Question: Is there a simple way for getting the index of a list item which is in a specific offset from the top?
For example, get the index of an item which appears 150 pixels from the top.

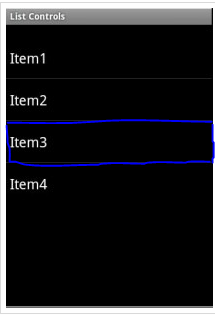
Answer: Since your goal is to find which list item is in the center of the screen, you could try something like the following:
(Make a custom class that extends ListView, such as MyListView.java)
'''
public class MyListView extends ListView implements OnScrollListener {
public MyListView(Context context, AttributeSet attrs) {
super(context, attrs);
setOnScrollListener(this);
}
@Override
public void onScrollStateChanged(AbsListView view, int scrollState) {
// Center the child currently closest to the center of the ListView when
// the ListView stops scrolling.
if (scrollState == OnScrollListener.SCROLL_STATE_IDLE) {
int listViewCenterX = getWidth() / 2;
int listViewCenterY = getHeight() / 2;
Rect rect = new Rect();
// Iterate the children and find which one is currently the most
// centered.
for (int i = 0; i < getChildCount(); ++i) {
View child = getChildAt(i);
child.getHitRect(rect);
if (rect.contains(listViewCenterX, listViewCenterY)) {
// this listitem is in the "center" of the listview
// do what you want with it.
final int position = getPositionForView(child);
final int offset = listViewCenterY - (child.getHeight() / 2);
break;
}
}
}
}
@Override
public void onScroll(AbsListView view, int firstVisibleItem, int visibleItemCount, int totalItemCount) {
}
}
'''